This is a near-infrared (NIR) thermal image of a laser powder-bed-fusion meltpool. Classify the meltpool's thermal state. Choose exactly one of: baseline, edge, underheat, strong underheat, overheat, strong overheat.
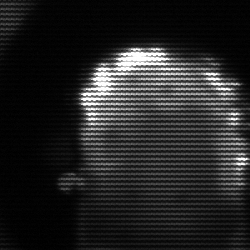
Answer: baseline